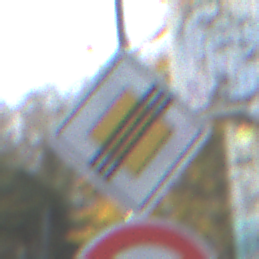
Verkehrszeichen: EndeVorfahrtsstrasse
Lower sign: Geschwindigkeit30
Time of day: MorningAfternoon
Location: Outdoor (Urban)
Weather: PartlyCloudy
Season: NotSpecified
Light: Natural